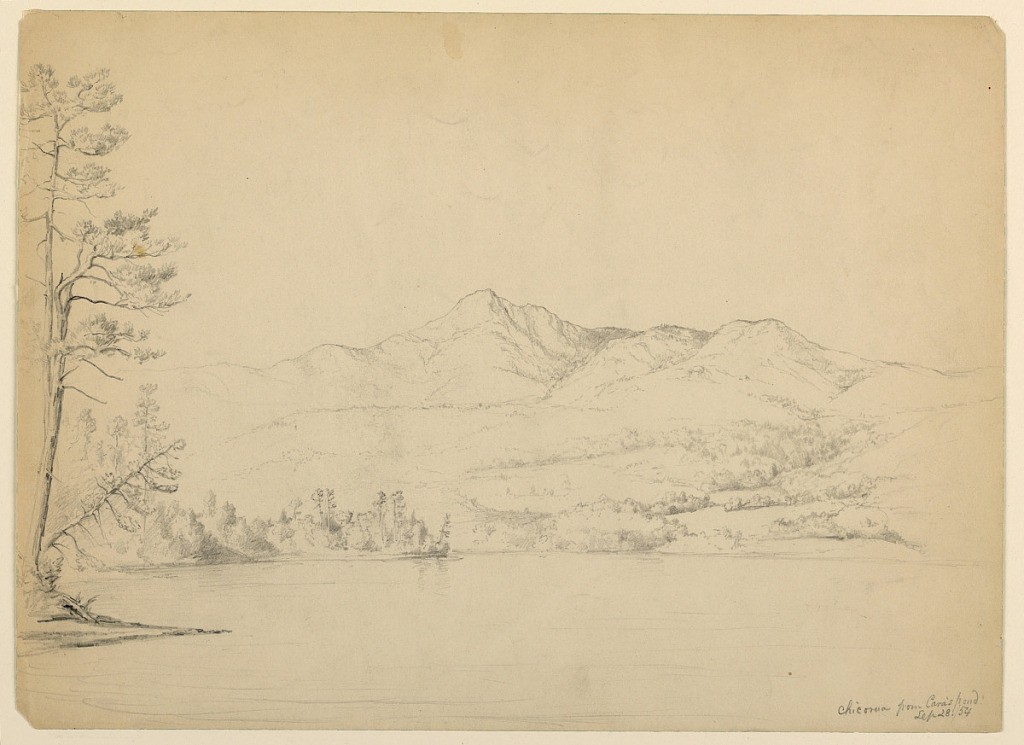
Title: Chocorua Mountain from Cara's Pond, New Hampshire
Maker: Daniel Huntington, American, 1816–1906
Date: September 28, 1854
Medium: Graphite on cream wove paper
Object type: Drawing
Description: Pine trees at left on the shore of Cara's Pond, with slopes beyond and mountain in the distance.